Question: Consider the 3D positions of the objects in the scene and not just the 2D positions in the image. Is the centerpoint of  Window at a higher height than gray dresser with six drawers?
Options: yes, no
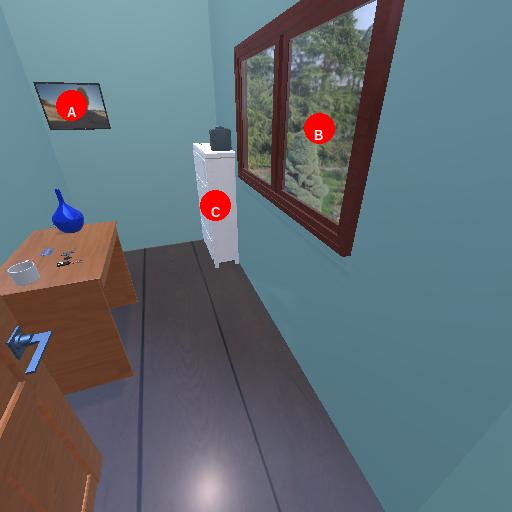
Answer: yes